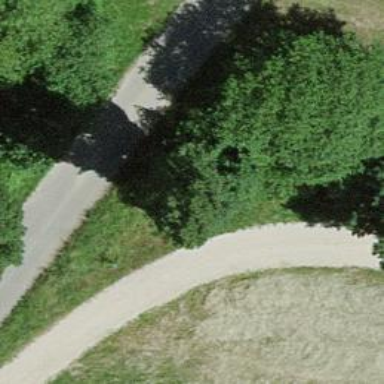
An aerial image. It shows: Culvert tunnel.